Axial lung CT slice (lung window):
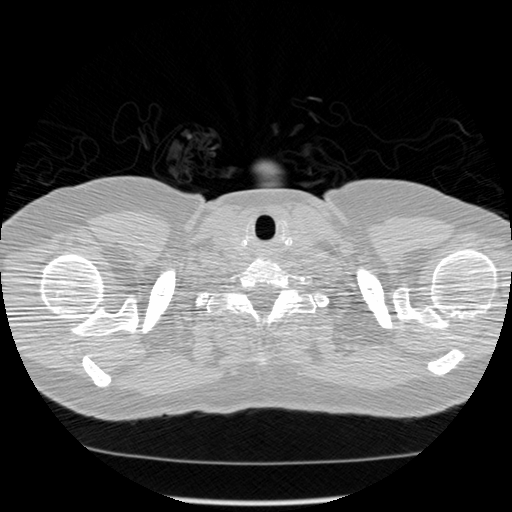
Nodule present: no